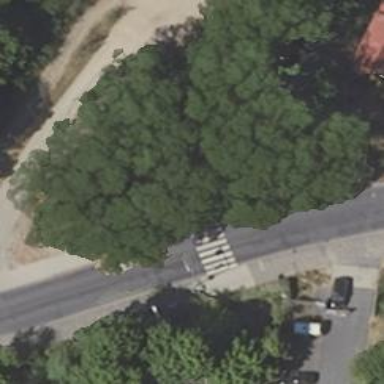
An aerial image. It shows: Zebra crossing on the road.